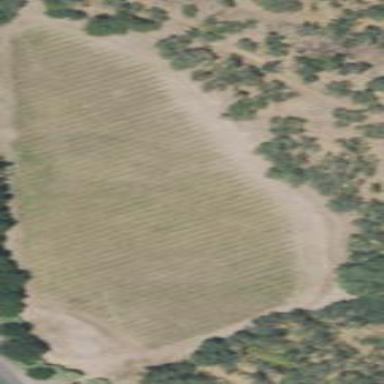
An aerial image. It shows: Vineyard with wine grapes as the crop.